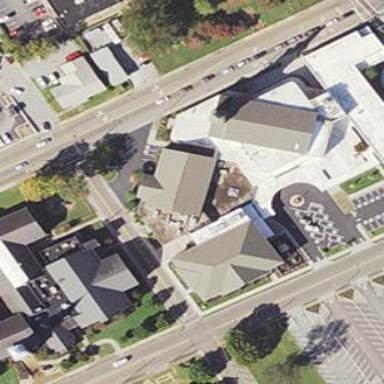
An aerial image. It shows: Building serving as place of worship.